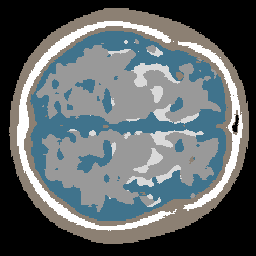
Label: no_lesion